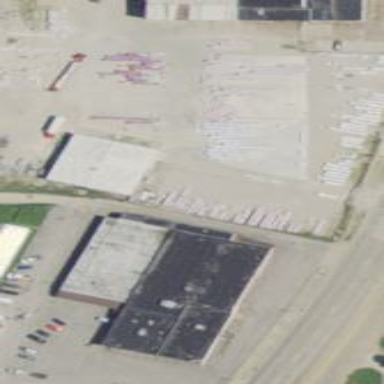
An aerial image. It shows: Warehouse.